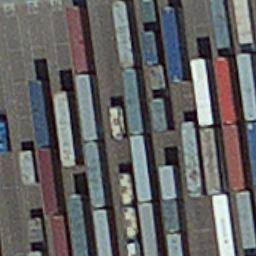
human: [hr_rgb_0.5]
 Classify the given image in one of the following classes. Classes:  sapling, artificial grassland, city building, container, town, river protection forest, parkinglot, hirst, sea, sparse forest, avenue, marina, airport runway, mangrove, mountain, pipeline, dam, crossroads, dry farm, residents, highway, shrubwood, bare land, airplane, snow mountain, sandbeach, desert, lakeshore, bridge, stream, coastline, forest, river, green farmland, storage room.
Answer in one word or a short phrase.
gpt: container